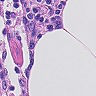
Metastatic tissue present: no